Brain MRI, t2w sequence, axial 2D slice.
Patient: age 30, sex M, weight 78 kg, height 1.78 m
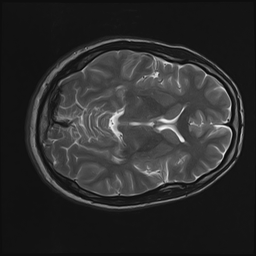